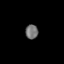
Tissue: skin
Cell type: Epithelial cells
Senescence score: 0.287
Nuclear area (px): 181
Mean DAPI intensity: 112.724